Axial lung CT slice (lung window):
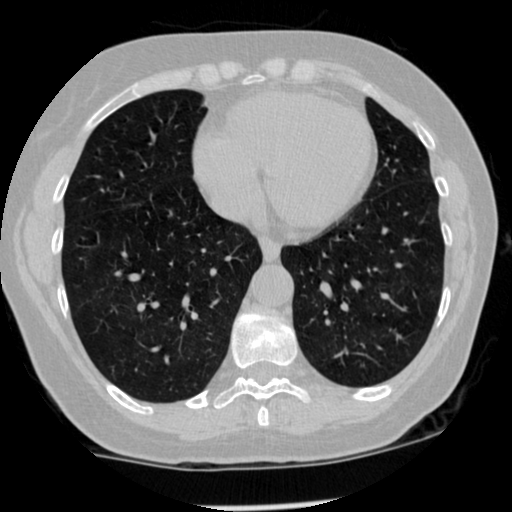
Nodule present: no